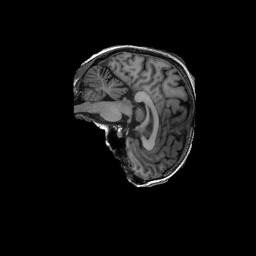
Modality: T1w
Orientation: sagittal
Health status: ill
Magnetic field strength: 3 T